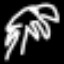
Label: palm tree